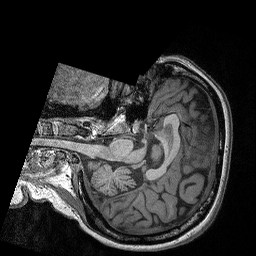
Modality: T1w
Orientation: axial
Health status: ill
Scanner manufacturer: siemens
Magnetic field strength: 3 T
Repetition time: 2.3 s
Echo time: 0.00298 s